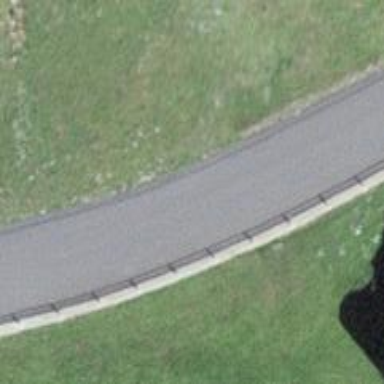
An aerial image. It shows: Unclassified road with asphalt surface.